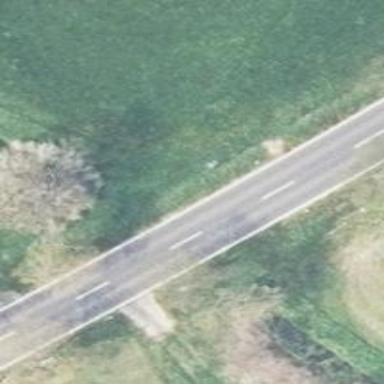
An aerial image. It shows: Asphalt road classified as primary highway.